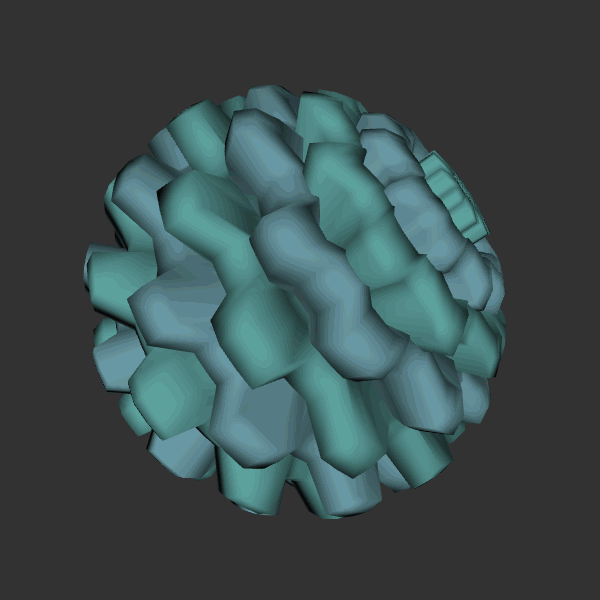
Background: dark